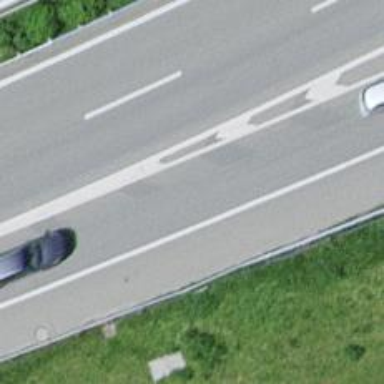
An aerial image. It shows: Asphalt motorway link.